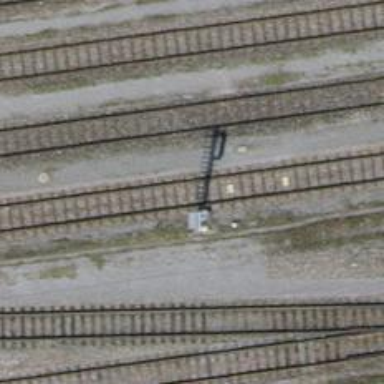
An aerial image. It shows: Railway signal.